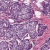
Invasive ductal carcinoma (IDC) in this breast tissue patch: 1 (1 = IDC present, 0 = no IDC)